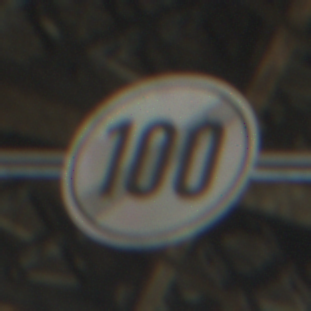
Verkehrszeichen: EndeGeschwindigkeit100
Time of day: Midday
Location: Outdoor (Urban)
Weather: Clear
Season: NotSpecified
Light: Natural